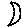
Label: moon